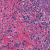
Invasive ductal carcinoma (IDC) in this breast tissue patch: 1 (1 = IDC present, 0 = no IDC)